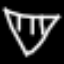
Label: diamond